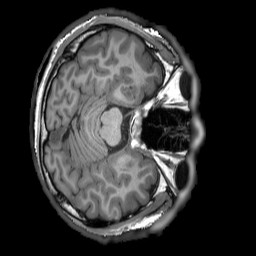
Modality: T1w
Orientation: axial
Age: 28
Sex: male
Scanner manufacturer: siemens
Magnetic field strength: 3 T
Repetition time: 2.3 s
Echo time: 0.00232 s